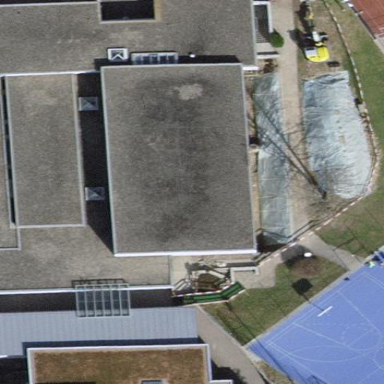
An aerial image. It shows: School building.